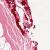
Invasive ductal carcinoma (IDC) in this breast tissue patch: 0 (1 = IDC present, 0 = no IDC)